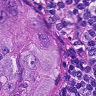
Metastatic tissue present: yes